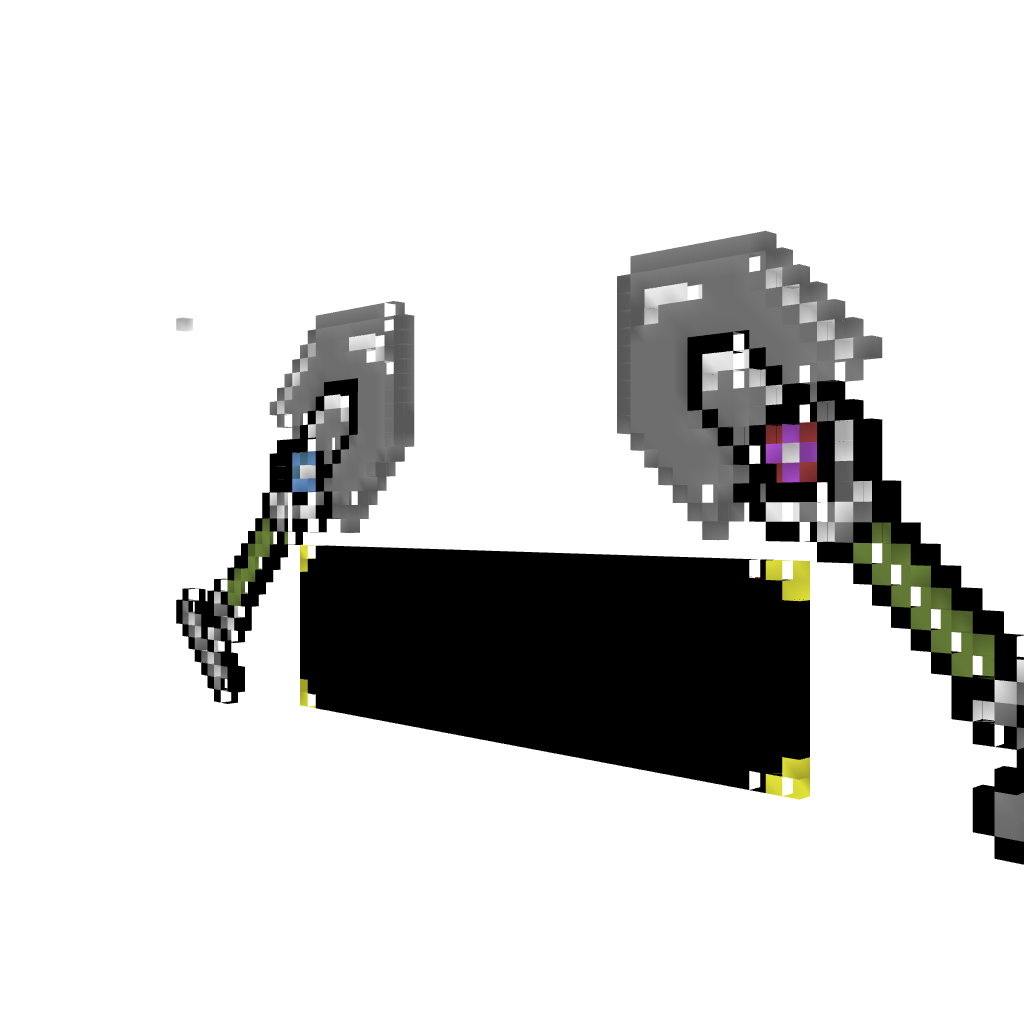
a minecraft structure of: Spleef Logo modifyed